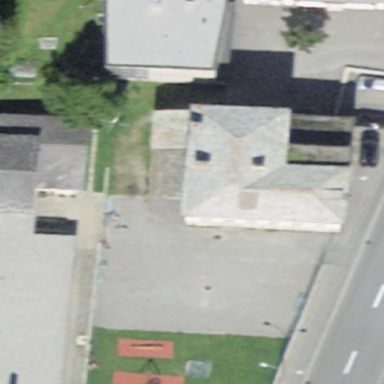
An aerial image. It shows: School building.